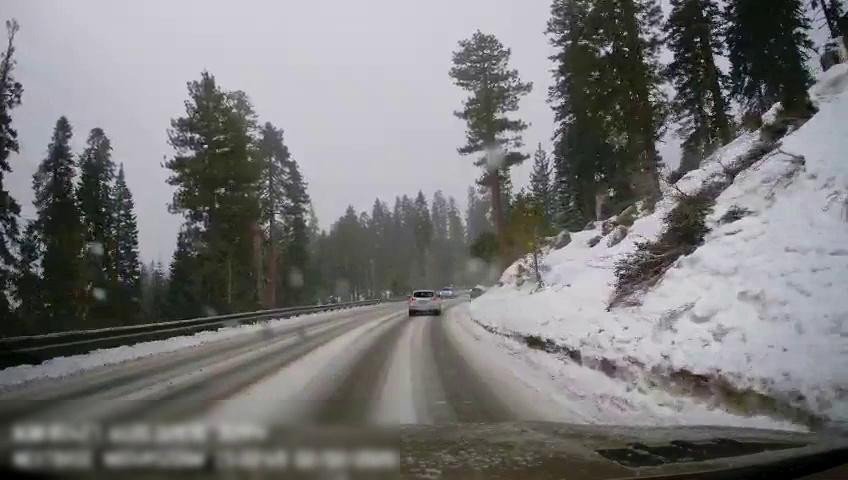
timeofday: Day
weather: Snowy
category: Drivable Space
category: Vehicles | SUV
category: Vehicles | Car
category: Vehicles | SUV